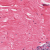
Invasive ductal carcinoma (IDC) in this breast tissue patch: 0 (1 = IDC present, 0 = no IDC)